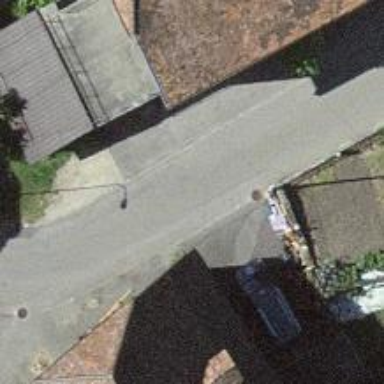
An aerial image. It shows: Asphalt residential road with the characteristics of alley.